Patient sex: M
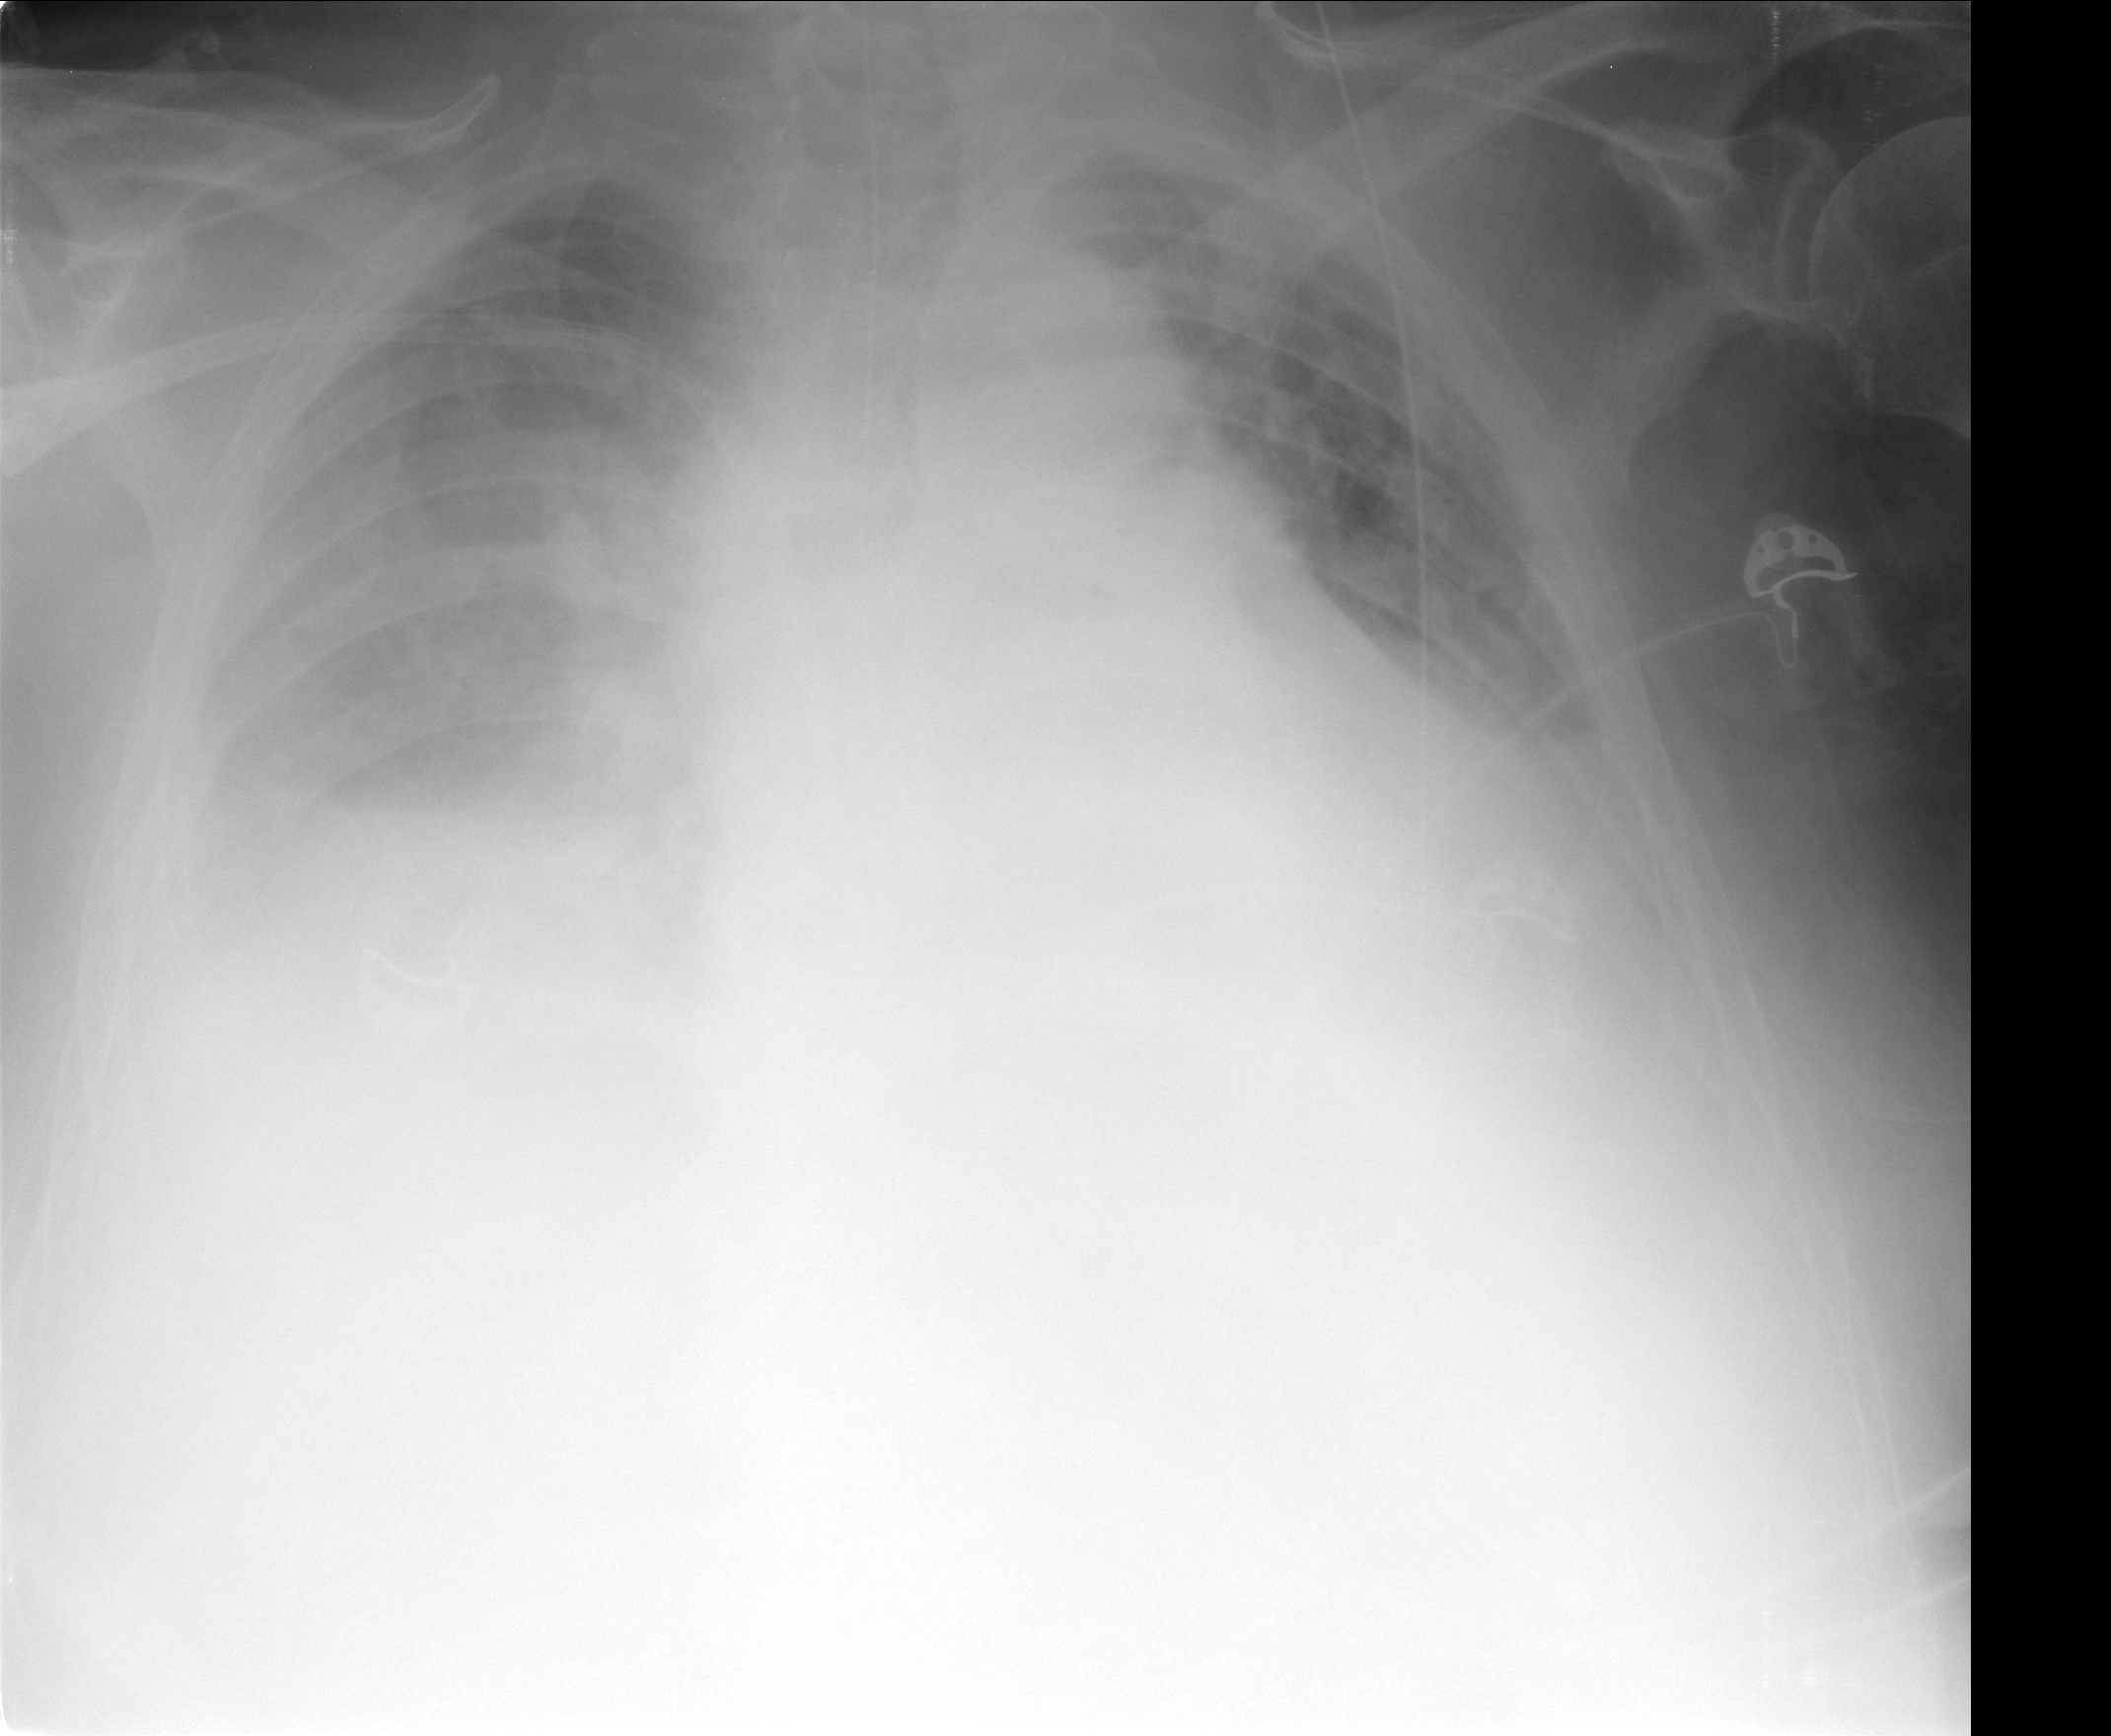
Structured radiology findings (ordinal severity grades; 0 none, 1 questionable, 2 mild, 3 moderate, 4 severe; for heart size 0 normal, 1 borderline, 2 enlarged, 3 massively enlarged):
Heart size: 2
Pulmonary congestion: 3
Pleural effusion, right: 3
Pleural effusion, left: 3
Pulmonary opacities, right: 2
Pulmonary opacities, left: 2
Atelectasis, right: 3
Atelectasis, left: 3